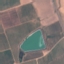
Land use / land cover class: PermanentCrop